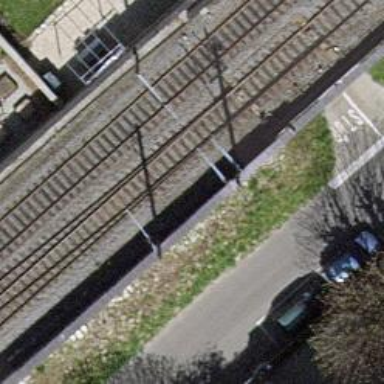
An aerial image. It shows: Siding railway line with electrified contact line for the trains.